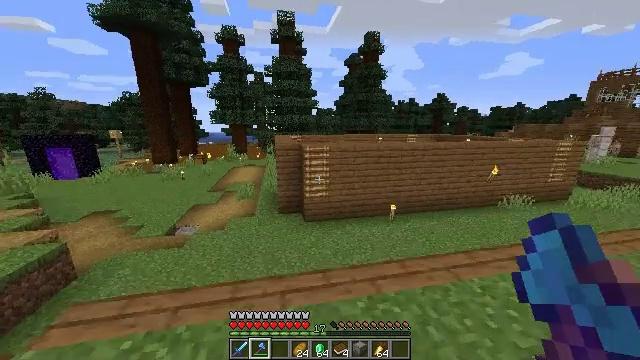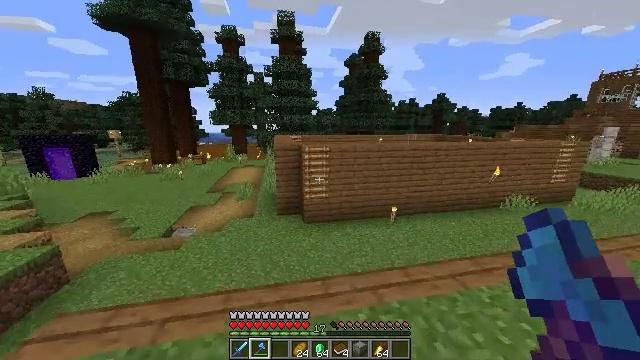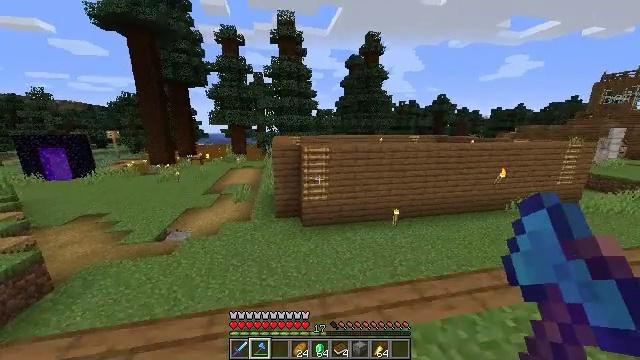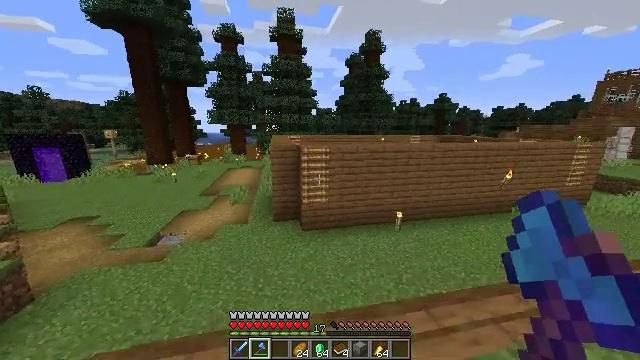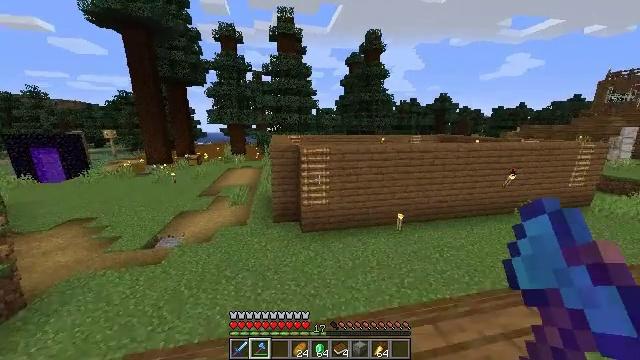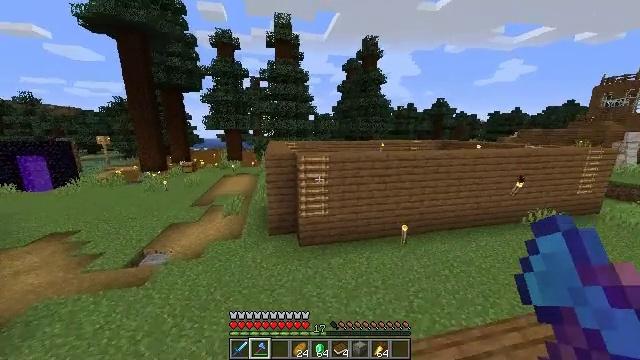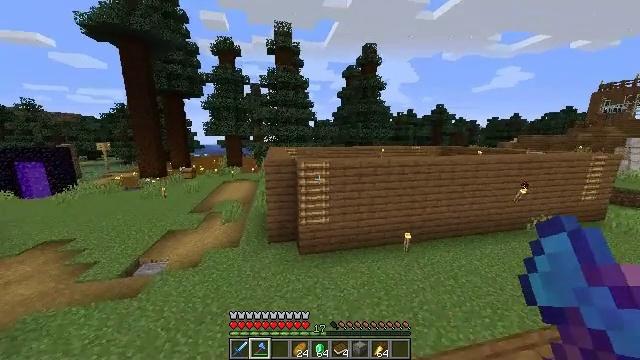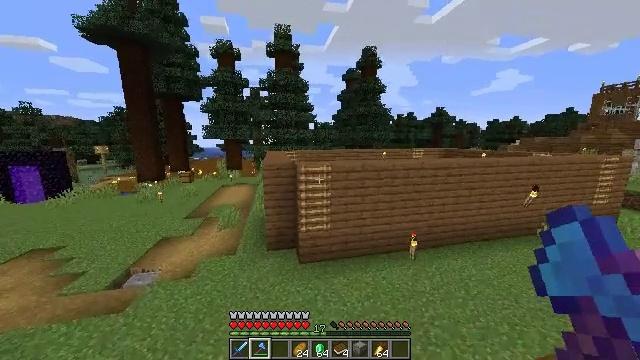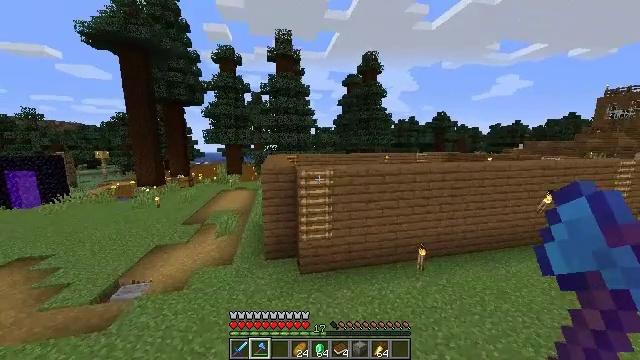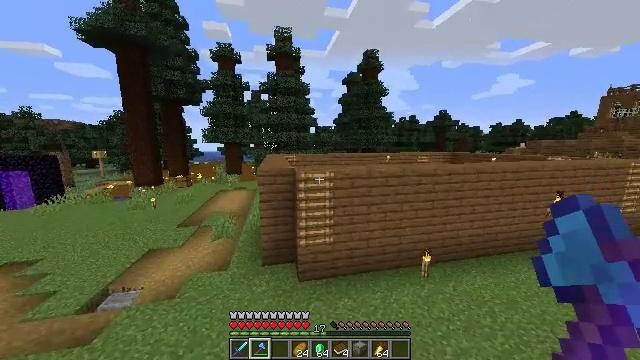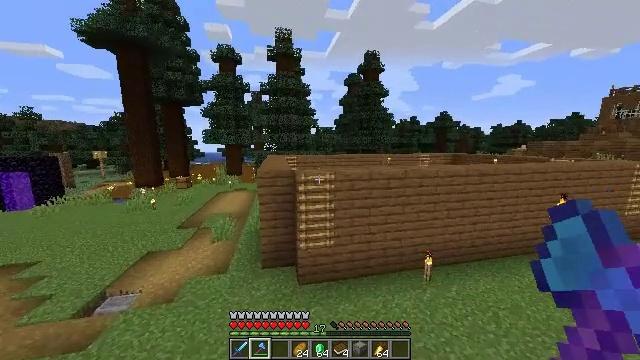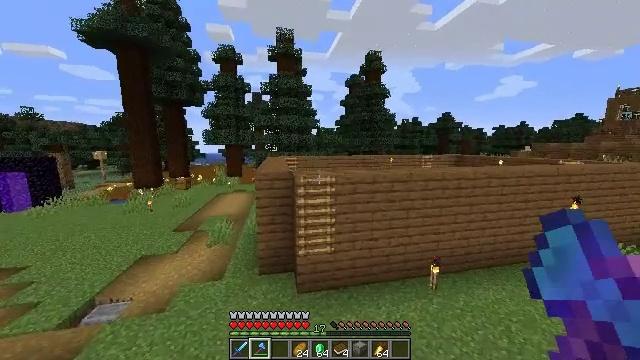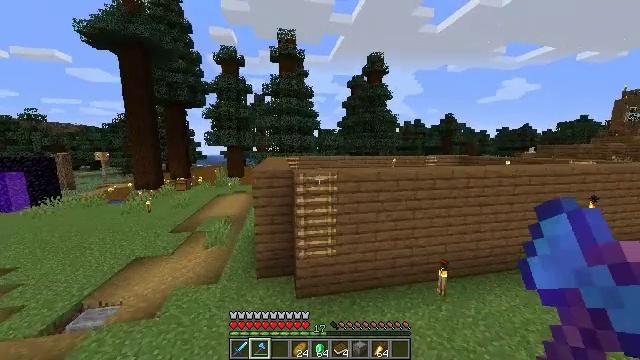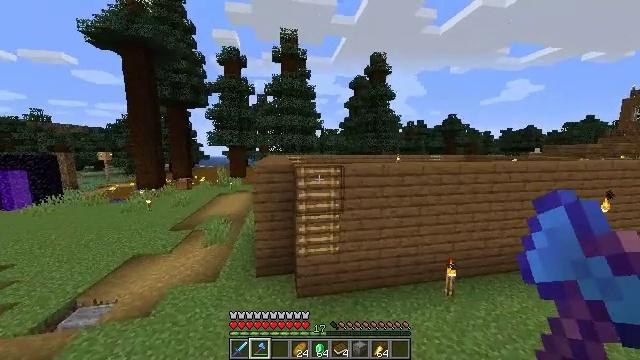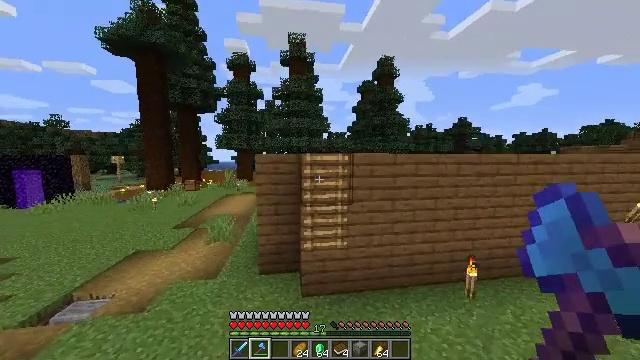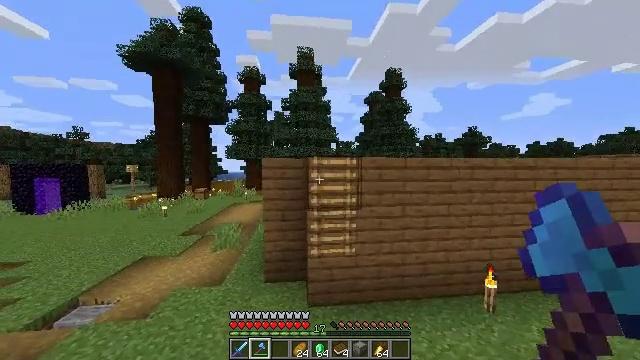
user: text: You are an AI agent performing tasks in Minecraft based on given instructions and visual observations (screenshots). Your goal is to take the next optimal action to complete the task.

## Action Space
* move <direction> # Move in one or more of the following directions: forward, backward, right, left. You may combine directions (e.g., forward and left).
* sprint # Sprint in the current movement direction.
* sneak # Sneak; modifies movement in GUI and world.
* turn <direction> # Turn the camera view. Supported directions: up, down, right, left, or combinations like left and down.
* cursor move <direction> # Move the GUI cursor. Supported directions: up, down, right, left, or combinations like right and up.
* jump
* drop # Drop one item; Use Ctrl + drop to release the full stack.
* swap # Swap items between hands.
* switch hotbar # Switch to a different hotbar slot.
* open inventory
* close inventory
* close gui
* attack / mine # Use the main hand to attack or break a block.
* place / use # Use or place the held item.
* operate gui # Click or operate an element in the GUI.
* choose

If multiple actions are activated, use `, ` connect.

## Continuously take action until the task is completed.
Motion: motion action
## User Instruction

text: Obtain a golden helmet through crafting.
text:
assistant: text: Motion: move forward, sprint
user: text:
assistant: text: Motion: move forward, sprint
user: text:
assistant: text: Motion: move forward, sprint
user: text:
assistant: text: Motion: move forward, sprint
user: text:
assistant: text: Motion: move forward, sprint, turn up
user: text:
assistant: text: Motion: move forward, sprint, turn up
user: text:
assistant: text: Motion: move forward, sprint
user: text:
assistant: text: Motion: move forward, sprint, turn up
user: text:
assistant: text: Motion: move forward, sprint
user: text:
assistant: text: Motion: move forward, sprint
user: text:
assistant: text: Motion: move forward, sprint
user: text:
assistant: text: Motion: move forward, sprint
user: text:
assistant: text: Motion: move forward, sprint
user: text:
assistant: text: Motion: move forward, sprint, turn left and up
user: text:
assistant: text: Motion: move forward, sprint, turn left and up
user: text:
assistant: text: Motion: move forward, sprint, turn left and up
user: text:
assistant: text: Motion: move forward, sprint, turn up
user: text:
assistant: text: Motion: move forward, sprint, turn up
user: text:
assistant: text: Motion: move forward, sprint
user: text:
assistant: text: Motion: move forward, sprint
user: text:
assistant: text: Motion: move forward, sprint
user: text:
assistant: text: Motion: move forward, sprint
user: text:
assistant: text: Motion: move forward, sprint, jump
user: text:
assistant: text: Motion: move forward, sprint, jump
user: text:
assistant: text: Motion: move forward, sprint, jump
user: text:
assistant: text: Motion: move forward, sprint, jump
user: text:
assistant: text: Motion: move forward, sprint, jump
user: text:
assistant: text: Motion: move forward, sprint, jump
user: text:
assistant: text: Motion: move forward, sprint, jump
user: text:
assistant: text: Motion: move forward, sprint, jump